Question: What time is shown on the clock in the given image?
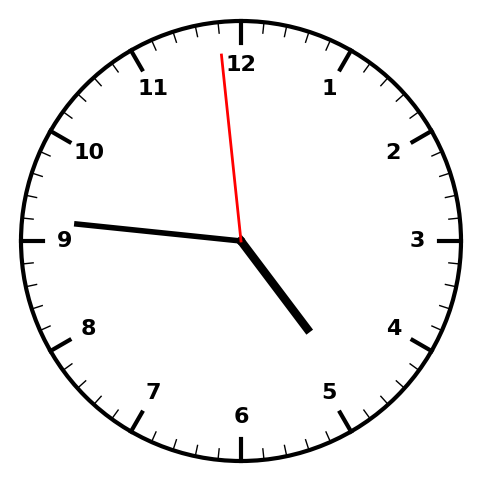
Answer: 04:45:59